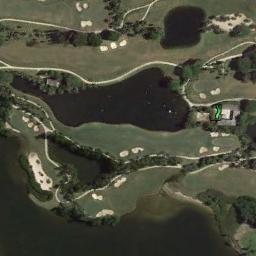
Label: golf_course